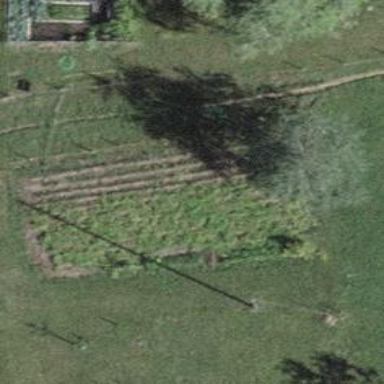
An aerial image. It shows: Farm.